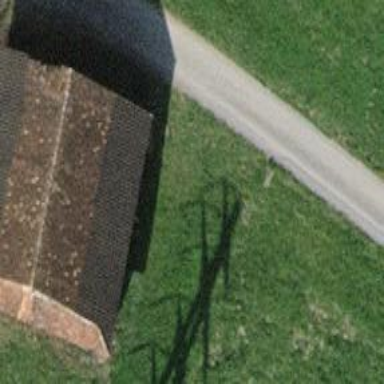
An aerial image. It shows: Shed building.